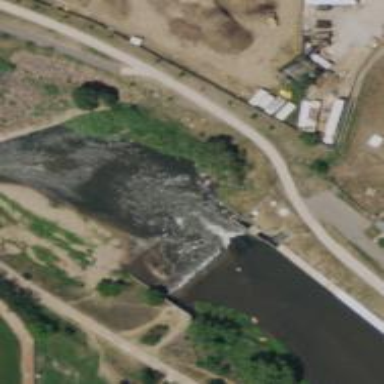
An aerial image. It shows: Weir along the waterway.